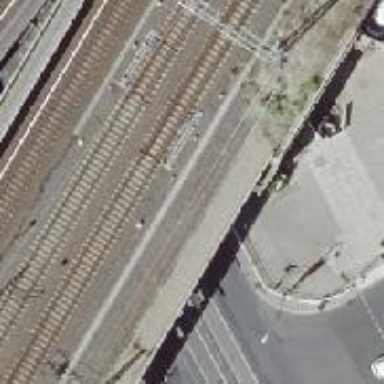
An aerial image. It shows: Bridge over railway with electrified contact lines.